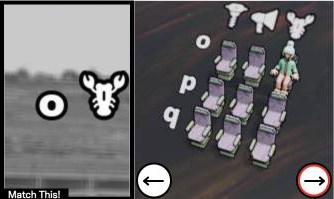
Task: seats
Answer: yes